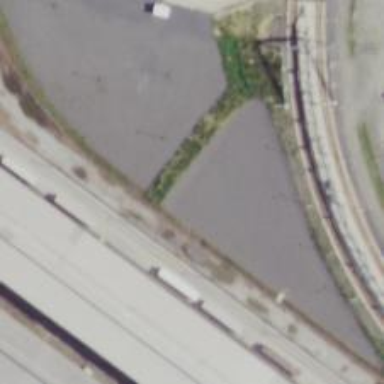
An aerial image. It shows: Abandoned railway yard is depicted.